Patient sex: M
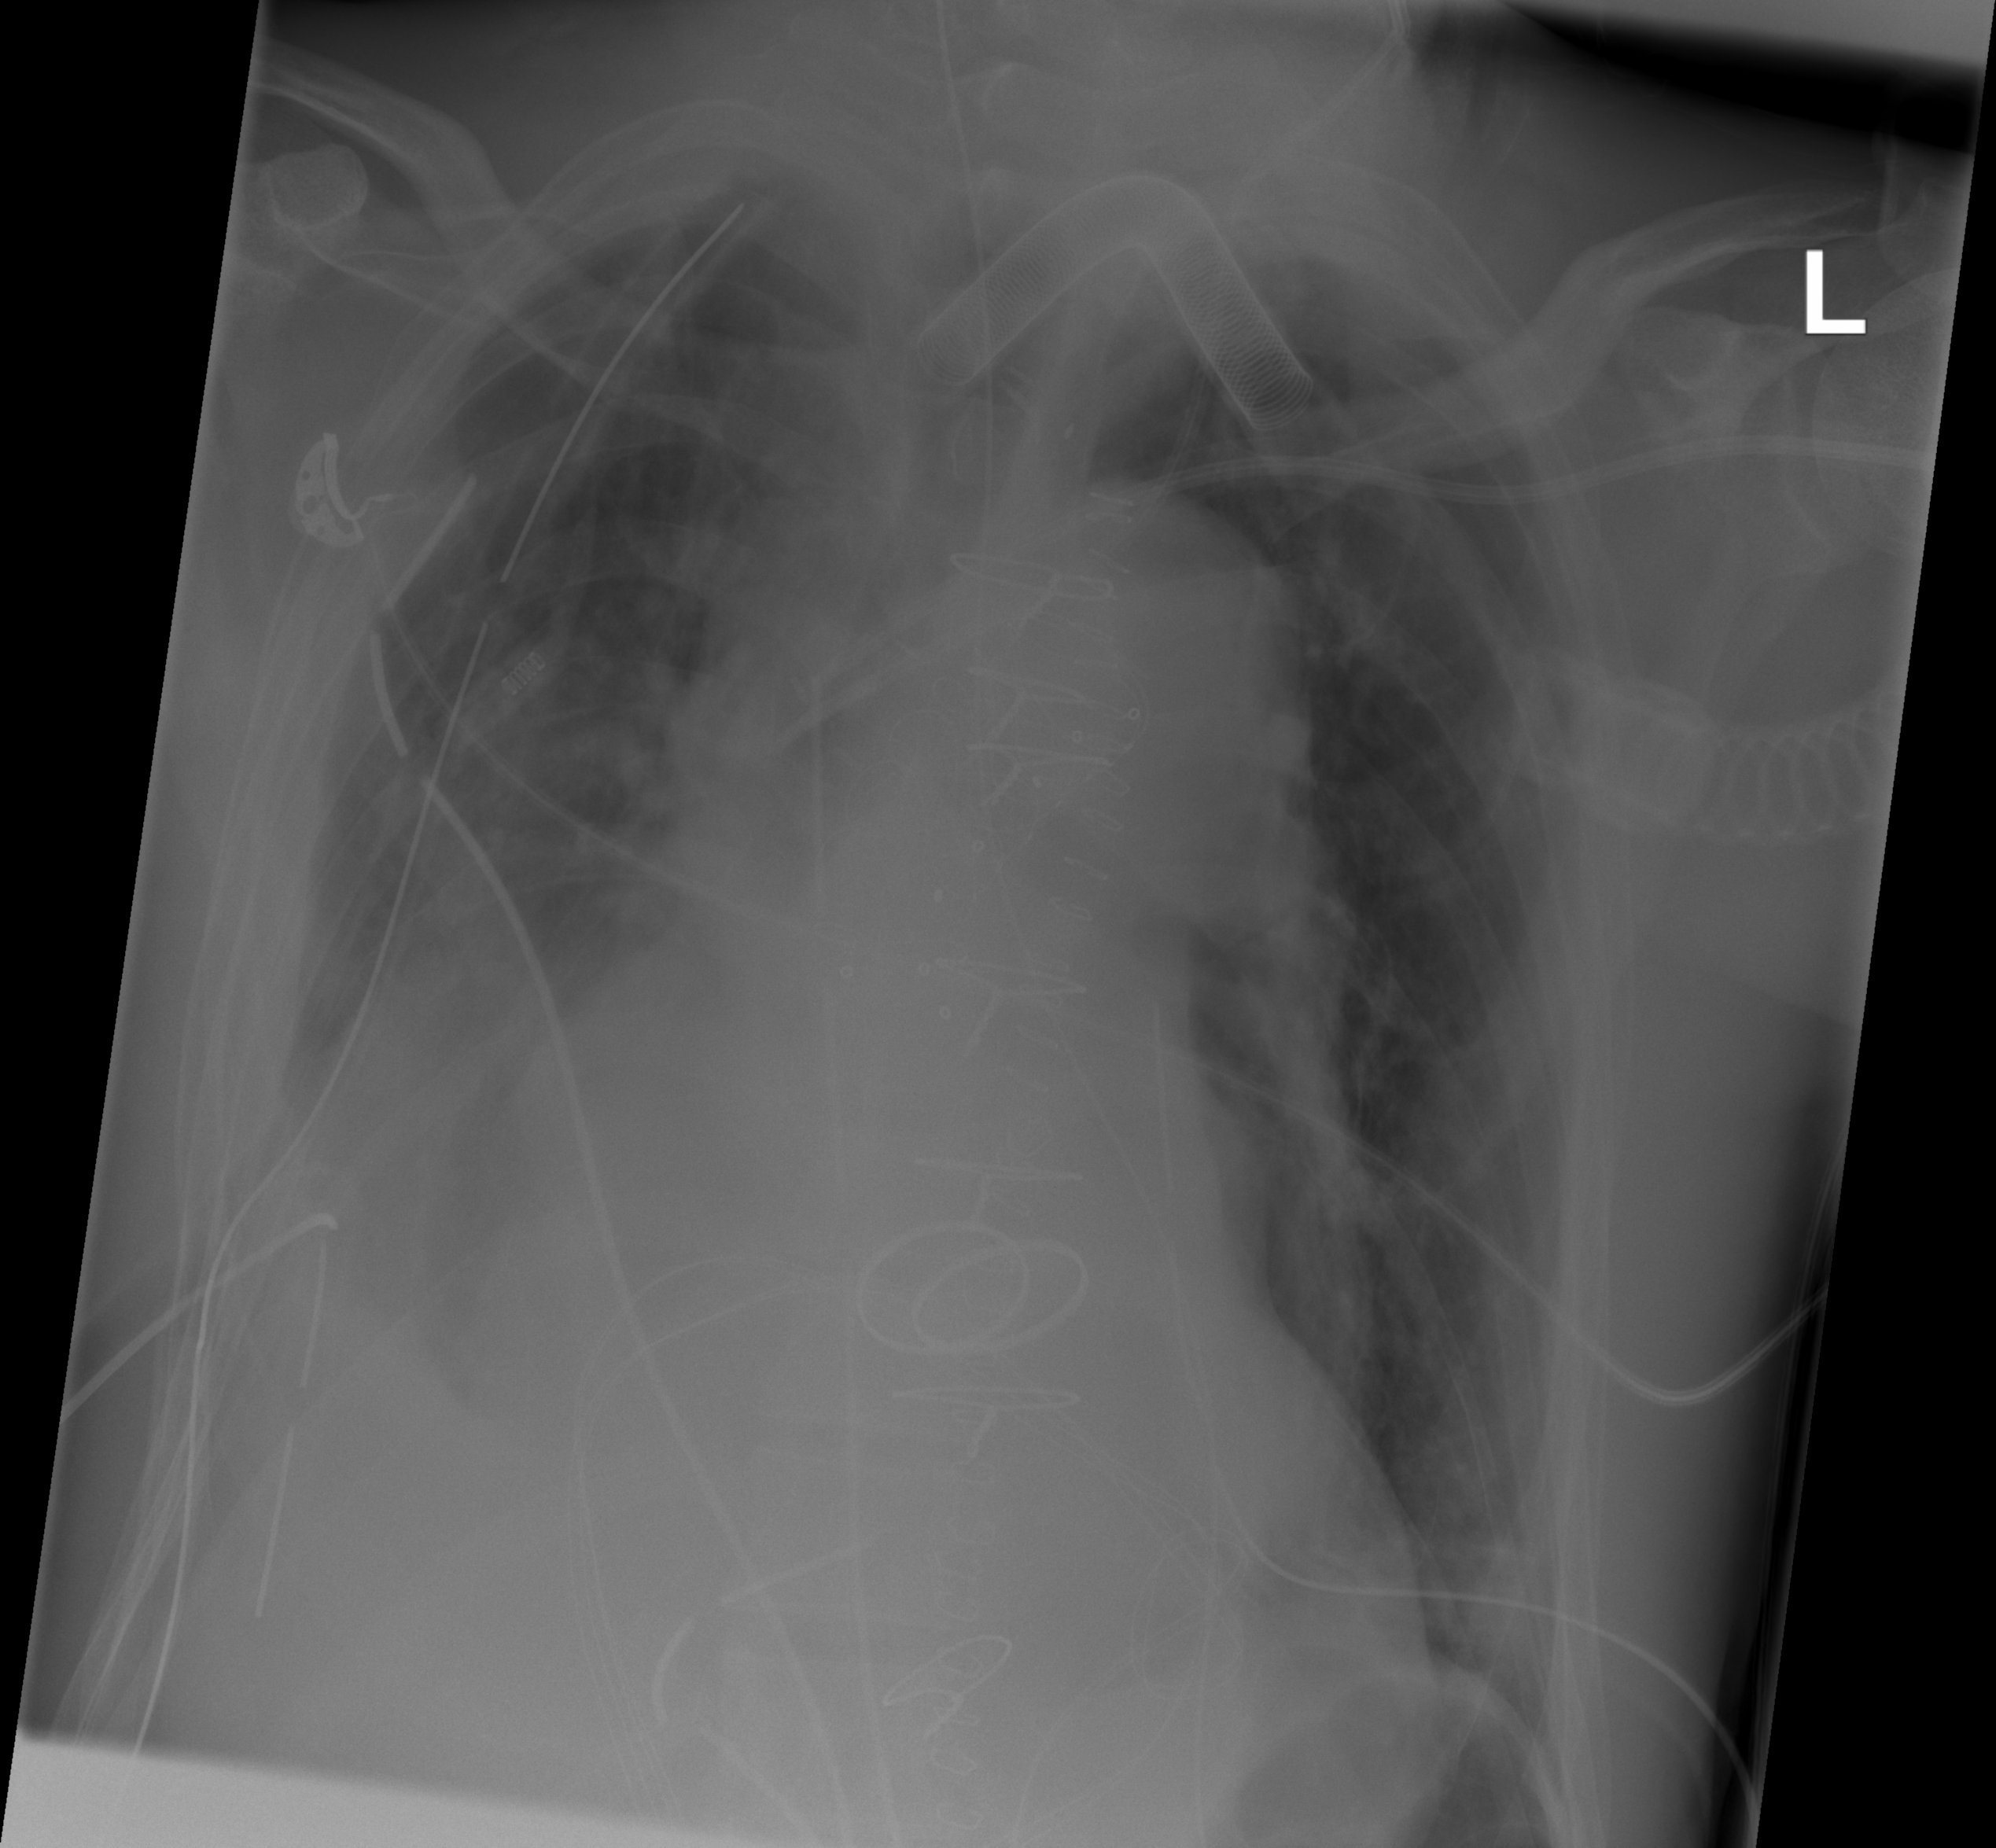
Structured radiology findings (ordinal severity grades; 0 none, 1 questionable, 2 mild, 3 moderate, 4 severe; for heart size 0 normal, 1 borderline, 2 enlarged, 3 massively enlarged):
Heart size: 2
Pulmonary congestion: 0
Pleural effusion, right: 3
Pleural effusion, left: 0
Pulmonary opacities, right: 2
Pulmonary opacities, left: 0
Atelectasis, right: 3
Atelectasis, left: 2